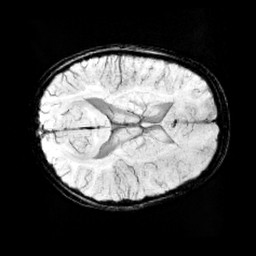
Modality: minIP
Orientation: axial
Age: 11
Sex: female
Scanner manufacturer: siemens
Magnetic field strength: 3 T
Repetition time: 0.027 s
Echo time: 0.02 s